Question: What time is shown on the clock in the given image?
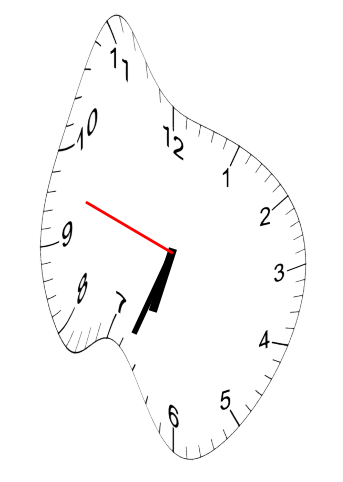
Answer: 06:33:48